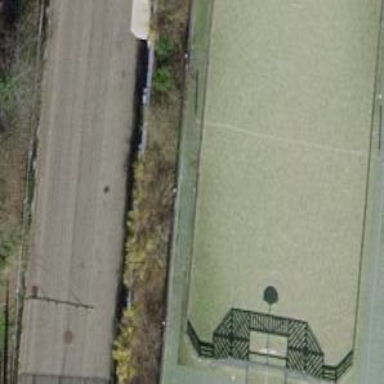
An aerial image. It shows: Concrete basketball court in pitch area.